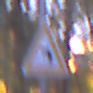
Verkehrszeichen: KurveLinks
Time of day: Night
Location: Outdoor (Suburban)
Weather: PartlyCloudy
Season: NotSpecified
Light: Artificial